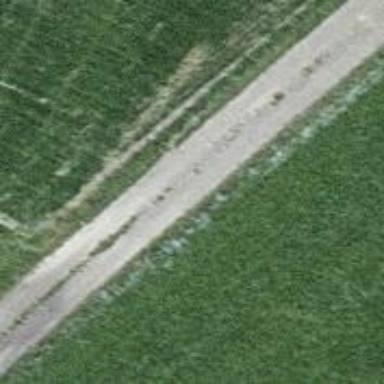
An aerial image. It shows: Gravel track.